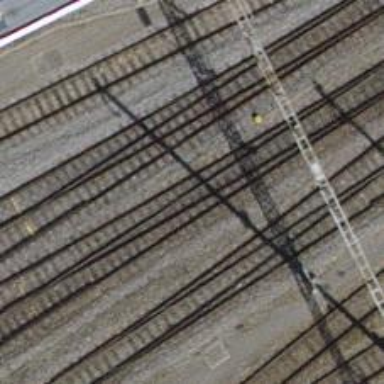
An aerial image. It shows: Single-track electrified railway siding with contact line.